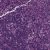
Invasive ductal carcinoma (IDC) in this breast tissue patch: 0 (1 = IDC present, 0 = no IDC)